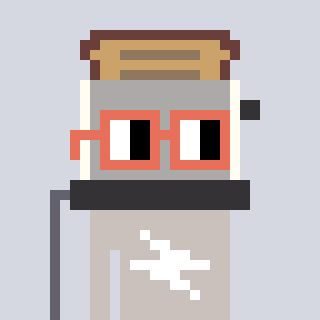
a pixel art character with square orange glasses, a toaster-shaped head and a foggrey-colored body on a cool background